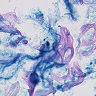
Metastatic tissue present: no